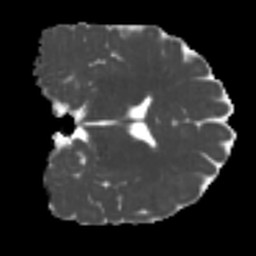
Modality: MD
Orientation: coronal
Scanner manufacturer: siemens
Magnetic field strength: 3 T
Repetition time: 4 s
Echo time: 0.0594 s